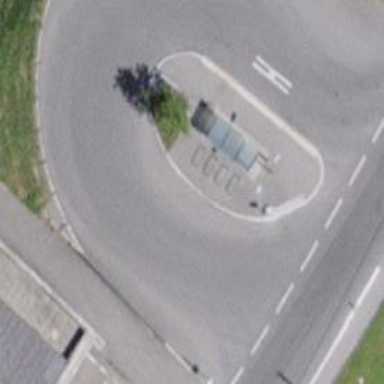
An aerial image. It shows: Bicycle parking area with stands.